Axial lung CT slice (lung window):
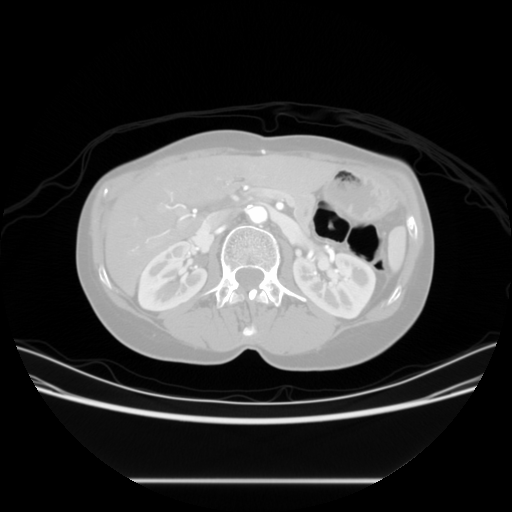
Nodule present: no